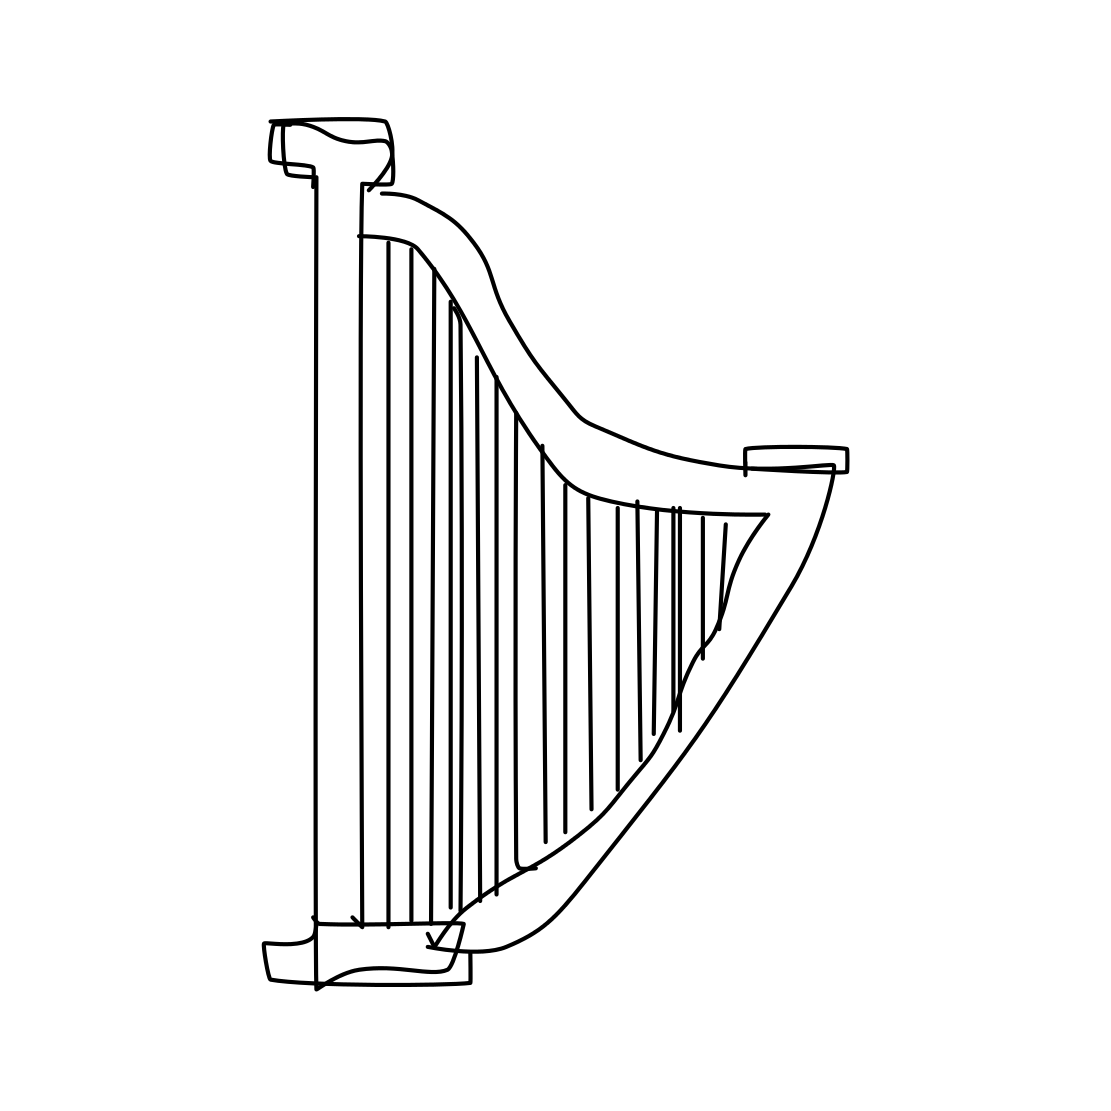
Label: harp